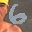
Label: 6